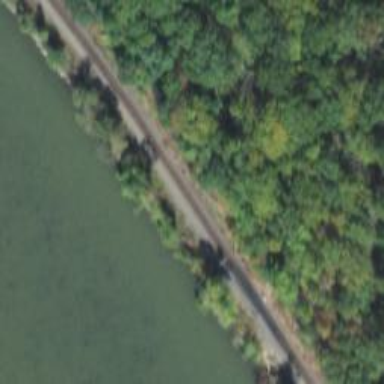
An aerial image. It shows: Railway track.